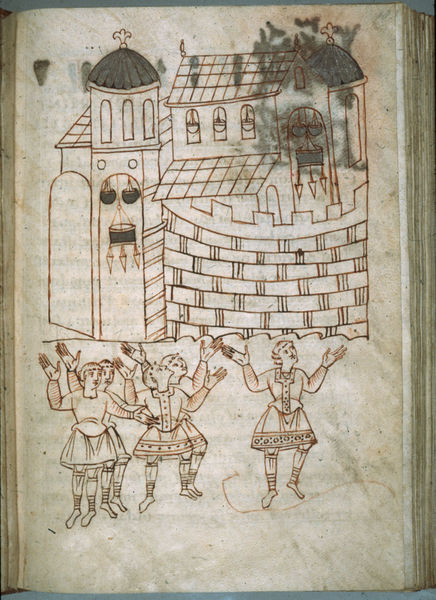
Titel: Makkabäer-Handschrift
Standort: Herkunftsort: Reichenau, Kloster St. Gallen (EU - D - BW)
Institution: Leiden, Universitätsbibliothek
Schlagwörter: menschen, fenster, männer, tür, zeichnung, dach, schloss, rock, tanz, arme, kirche, personen, rechts, turm, röcke, jungen, mauer, hof, ornamente, leuchter, freude, fugen, froh, buch, burg, kreuz, mauerwerk, jugend, ritter, lustig, buchseite, gemäuer, mittelalter, anbetung, glocken